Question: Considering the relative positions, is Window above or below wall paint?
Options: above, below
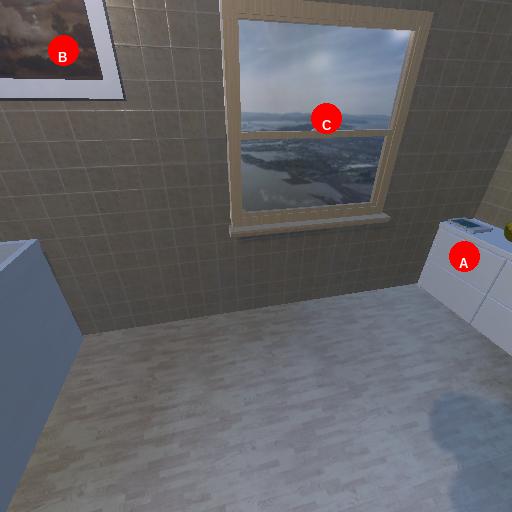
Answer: above